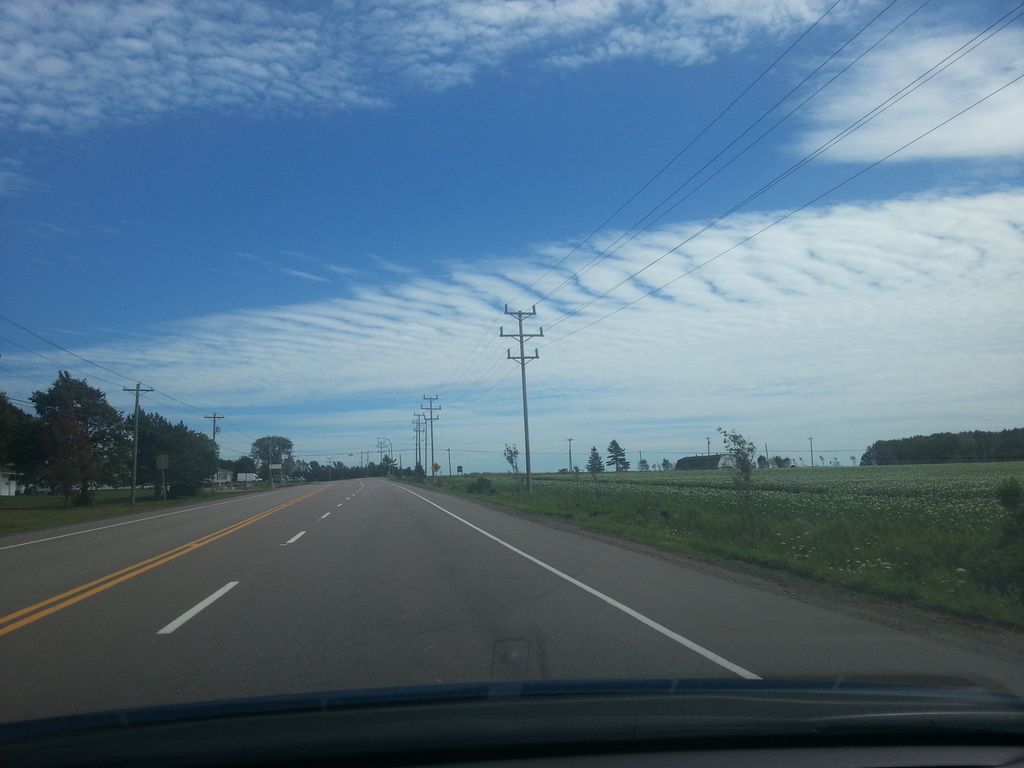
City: charlottetown